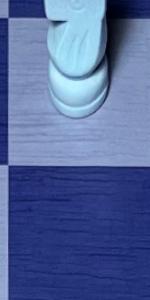
Label: Empty